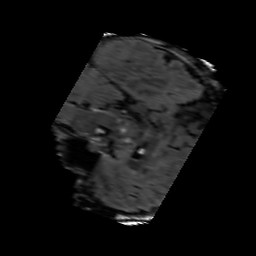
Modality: FLAIR
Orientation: sagittal
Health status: ill
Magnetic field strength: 3 T